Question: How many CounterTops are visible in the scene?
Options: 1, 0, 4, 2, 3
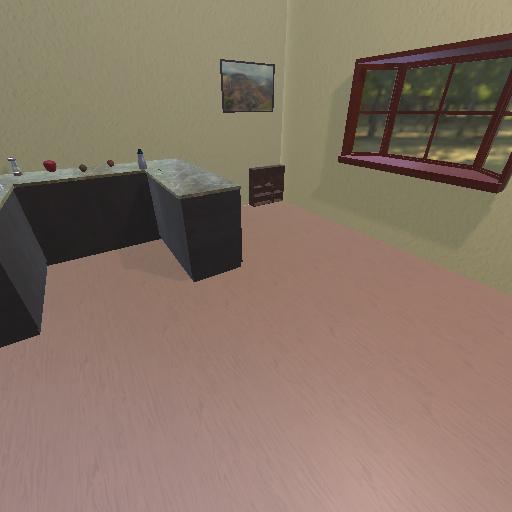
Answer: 1